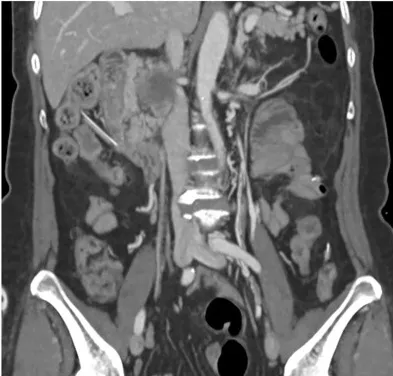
Post operation follow-up CT angiography showed recanalization of superior mesenteric artery.blood flow was intact without ischemic changes in the bowel.
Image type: radiology (ct)